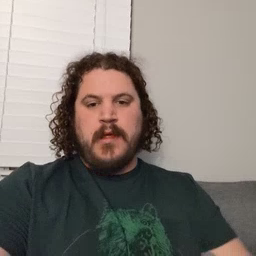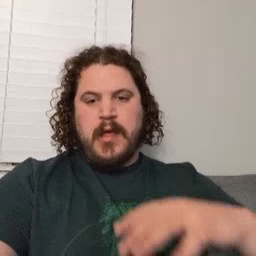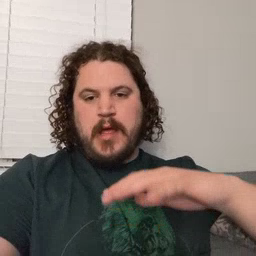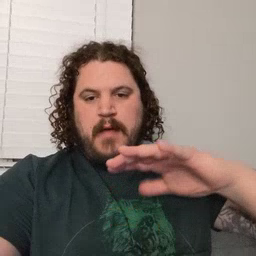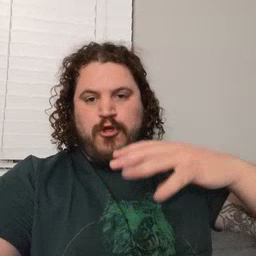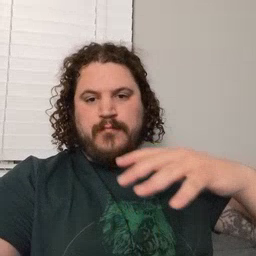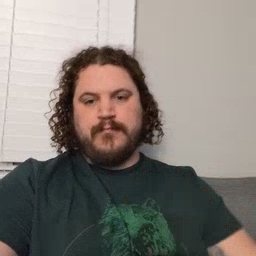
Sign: helicopter